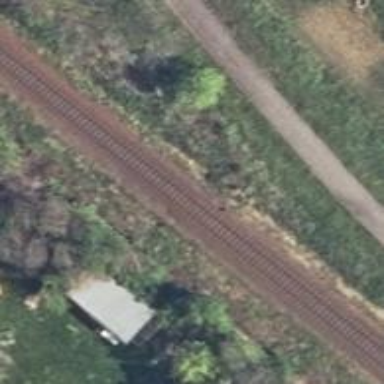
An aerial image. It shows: Abandoned railway.